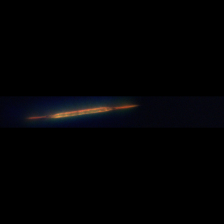
Taxon: Rhizosolenia_Proboscia
Group: Diatoms